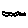
Label: zigzag